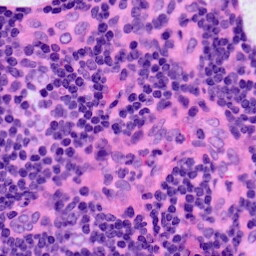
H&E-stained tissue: LymphNode